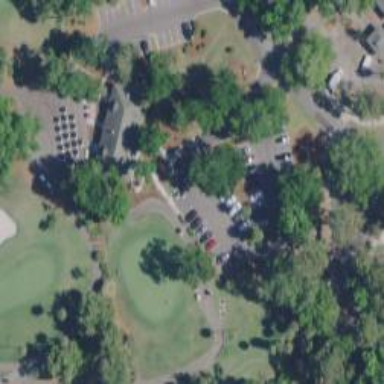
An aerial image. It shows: Path for both roads and golfers.